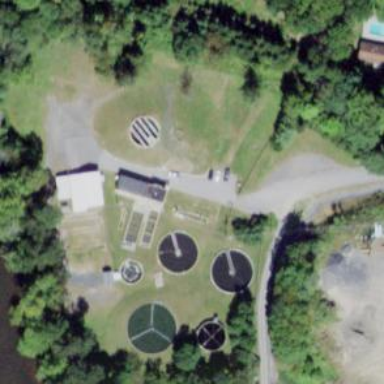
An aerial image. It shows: Industrial area that includes water treatment plant.